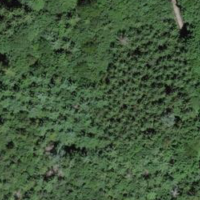
EUNIS habitat code: 43
Species observed at this site:
Impatiens parviflora